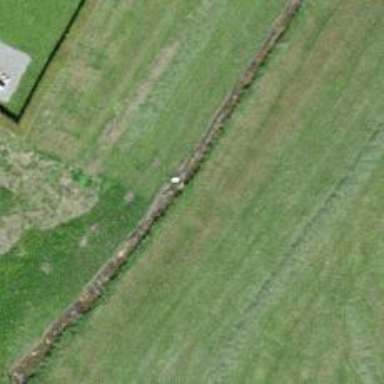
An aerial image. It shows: Ditch in the surroundings.